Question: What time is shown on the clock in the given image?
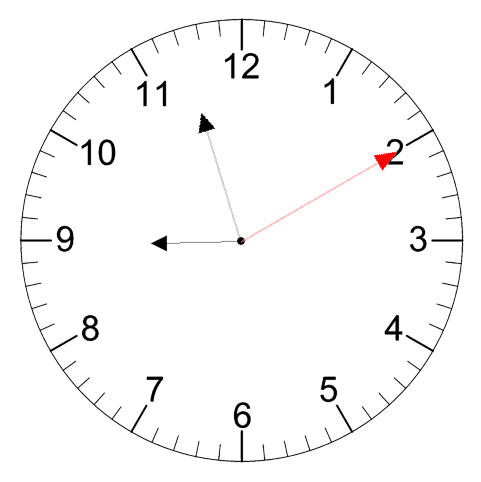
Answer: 08:57:10